Question: Suppose that we have the following structure in Java:
'''
class List {
// we're immutable
final List next;
final int value;
public List(int value, List next) {
this.next = next;
this.value = value;
}
}
'''
Scala has built-in support for immutable singly-linked list. It would be:
'''
val l = List(1, 2, 3) // immutable
'''
So, is it possible to make a cycle in this kind of lists (immutable singly-linked list). By cycle, I mean the following:

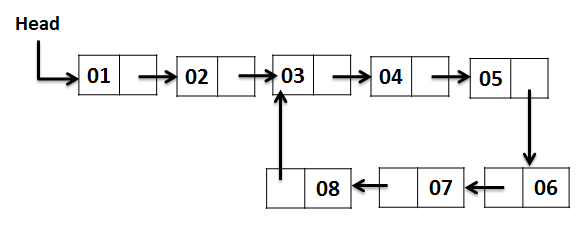
Answer: You should use 'lazy' collection to create infinite collection. You could use 'Stream':
'''
def loopStream: Stream[Int] = {
lazy val loop: Stream[Int] = 3 #:: 4 #:: 5 #:: 6 #:: 7 #:: 8 #:: loop
1 #:: 2 #:: loop
}
loopStream.take(22).toList
// List(1, 2, 3, 4, 5, 6, 7, 8, 3, 4, 5, 6, 7, 8, 3, 4, 5, 6, 7, 8, 3, 4)
'''